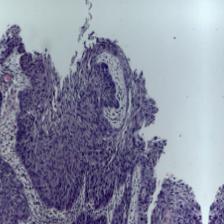
Diagnosis: OSCC